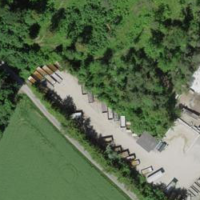
EUNIS habitat code: 56
Species observed at this site:
Epilobium hirsutum